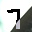
Label: 7